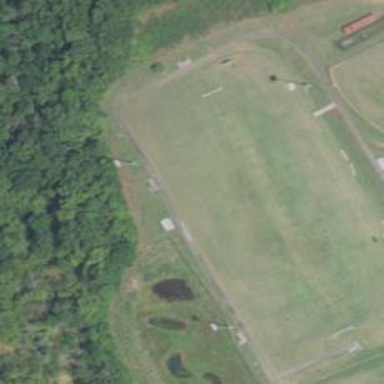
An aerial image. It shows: Lacrosse pitch for sports and leisure activities.